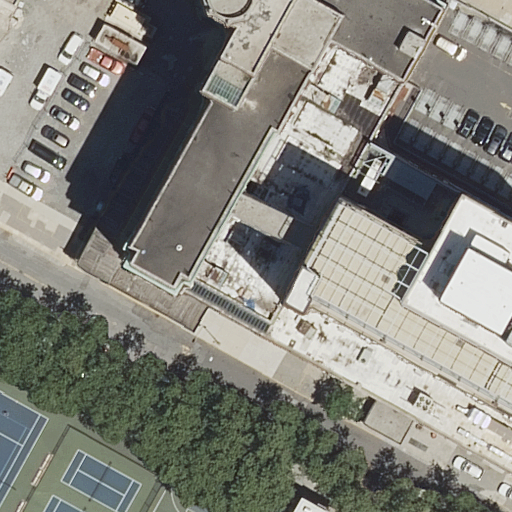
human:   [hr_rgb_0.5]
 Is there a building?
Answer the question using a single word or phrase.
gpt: yes

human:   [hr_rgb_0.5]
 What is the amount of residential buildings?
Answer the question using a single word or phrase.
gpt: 3

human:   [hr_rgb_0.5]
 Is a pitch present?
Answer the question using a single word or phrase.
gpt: yes

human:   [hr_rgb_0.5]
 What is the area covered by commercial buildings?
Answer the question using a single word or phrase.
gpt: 0m2

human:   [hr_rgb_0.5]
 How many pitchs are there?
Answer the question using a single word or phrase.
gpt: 3

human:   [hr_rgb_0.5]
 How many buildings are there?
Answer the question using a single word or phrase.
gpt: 4

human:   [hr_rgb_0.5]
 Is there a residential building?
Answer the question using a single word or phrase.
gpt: yes

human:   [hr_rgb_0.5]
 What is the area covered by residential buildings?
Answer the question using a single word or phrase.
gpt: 2873m2

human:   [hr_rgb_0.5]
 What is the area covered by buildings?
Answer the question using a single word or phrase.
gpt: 3200m2

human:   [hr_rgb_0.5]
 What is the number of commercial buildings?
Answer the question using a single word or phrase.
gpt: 0

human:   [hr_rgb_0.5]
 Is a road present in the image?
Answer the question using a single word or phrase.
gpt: yes

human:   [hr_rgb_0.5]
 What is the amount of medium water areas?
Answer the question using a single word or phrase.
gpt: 0

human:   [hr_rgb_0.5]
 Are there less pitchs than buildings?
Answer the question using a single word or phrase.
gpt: yes

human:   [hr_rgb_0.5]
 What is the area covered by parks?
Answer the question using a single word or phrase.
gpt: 2659m2

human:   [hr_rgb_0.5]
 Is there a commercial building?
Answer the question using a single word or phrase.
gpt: no

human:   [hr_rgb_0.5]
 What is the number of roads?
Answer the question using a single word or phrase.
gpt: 1

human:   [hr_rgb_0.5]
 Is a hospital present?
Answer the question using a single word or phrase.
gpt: yes

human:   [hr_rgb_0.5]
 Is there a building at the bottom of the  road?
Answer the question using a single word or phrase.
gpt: yes

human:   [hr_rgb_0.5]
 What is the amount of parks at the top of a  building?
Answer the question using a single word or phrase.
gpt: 0

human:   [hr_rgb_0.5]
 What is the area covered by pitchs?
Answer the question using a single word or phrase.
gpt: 649m2

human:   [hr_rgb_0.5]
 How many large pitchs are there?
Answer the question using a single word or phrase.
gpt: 0

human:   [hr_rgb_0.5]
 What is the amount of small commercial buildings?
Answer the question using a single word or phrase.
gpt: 0

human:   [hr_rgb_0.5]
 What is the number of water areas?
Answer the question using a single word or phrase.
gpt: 0

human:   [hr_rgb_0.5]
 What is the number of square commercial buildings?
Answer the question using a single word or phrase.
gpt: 0

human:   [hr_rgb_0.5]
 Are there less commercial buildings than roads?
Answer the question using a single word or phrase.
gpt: yes

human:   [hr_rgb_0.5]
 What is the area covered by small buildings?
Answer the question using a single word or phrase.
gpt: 15m2

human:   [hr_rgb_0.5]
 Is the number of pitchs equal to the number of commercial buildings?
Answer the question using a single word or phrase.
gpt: no

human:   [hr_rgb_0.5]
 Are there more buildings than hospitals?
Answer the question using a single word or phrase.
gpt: yes

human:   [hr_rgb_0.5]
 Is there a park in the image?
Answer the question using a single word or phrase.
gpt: yes

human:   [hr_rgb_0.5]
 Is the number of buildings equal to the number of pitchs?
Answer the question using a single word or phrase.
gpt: no

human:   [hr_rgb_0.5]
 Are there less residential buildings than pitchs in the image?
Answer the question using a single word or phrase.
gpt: no

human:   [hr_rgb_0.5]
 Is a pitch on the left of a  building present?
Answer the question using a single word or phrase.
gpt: yes

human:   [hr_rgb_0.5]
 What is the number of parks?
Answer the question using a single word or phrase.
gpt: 1

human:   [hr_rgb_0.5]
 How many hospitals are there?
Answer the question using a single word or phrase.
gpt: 1

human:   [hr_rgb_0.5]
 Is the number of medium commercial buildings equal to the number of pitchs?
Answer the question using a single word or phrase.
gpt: no

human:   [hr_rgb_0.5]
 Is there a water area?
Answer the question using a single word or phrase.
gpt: no

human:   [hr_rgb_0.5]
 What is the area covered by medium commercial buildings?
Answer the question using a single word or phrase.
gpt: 0m2

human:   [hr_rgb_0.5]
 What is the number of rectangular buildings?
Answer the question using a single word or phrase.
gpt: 2

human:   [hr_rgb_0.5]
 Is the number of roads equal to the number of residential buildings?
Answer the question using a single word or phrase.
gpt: no

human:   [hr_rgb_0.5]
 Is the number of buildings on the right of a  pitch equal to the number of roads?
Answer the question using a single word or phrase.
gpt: no

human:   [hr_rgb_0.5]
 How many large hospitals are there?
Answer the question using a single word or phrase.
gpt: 1

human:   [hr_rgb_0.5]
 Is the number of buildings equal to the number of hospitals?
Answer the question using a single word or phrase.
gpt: no

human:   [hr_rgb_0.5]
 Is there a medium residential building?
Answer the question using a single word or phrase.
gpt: no

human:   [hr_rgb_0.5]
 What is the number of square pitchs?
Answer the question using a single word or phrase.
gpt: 0

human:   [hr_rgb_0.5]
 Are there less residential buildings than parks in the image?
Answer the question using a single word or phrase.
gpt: no

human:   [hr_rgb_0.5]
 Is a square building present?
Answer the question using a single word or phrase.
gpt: no

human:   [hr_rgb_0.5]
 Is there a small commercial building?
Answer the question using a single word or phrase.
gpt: no

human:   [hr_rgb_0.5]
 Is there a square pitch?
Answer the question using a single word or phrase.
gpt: no

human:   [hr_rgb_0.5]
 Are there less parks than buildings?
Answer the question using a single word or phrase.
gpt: yes

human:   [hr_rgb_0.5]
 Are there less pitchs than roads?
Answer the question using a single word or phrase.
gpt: no

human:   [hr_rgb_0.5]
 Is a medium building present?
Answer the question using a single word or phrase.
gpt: yes

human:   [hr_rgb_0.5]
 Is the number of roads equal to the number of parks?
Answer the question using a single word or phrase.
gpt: yes

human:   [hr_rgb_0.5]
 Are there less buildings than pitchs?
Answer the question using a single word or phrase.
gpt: no

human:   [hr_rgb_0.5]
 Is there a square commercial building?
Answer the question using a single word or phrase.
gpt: no

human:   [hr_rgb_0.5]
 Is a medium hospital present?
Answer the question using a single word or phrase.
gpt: no

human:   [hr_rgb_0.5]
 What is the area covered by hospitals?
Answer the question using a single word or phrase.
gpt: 7592m2

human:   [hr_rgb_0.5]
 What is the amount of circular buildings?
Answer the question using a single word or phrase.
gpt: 0

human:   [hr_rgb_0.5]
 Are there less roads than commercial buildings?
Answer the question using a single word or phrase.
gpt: no

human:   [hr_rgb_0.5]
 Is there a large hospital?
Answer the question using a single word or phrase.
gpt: yes

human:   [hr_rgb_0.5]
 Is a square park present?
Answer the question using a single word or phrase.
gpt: no

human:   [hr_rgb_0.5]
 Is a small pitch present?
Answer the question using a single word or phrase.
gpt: no

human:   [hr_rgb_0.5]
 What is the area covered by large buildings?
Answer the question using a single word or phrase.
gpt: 2857m2

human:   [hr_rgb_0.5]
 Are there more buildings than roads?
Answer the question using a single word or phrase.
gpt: yes

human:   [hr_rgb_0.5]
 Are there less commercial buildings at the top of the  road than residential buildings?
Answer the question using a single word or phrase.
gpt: yes